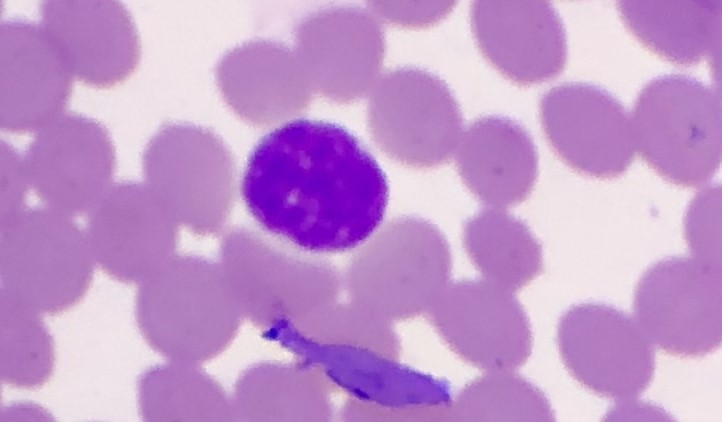
White blood cell type: Lymphocyte